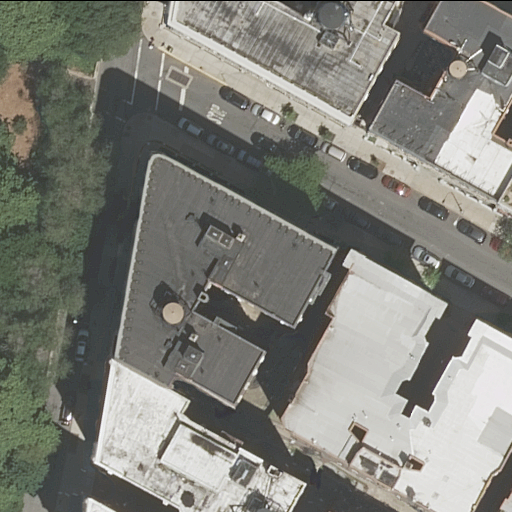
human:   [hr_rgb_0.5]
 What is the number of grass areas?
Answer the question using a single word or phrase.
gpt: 0

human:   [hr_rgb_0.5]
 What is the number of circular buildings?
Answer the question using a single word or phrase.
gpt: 0

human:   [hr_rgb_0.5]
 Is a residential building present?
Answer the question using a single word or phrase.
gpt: yes

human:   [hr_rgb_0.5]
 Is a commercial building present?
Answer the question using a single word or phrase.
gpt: no

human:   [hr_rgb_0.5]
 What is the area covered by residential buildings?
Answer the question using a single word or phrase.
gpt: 4200m2

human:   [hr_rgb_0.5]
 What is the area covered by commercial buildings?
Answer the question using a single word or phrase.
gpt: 0m2

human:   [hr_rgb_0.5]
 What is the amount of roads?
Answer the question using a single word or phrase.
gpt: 3

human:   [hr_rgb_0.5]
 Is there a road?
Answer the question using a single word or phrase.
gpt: yes

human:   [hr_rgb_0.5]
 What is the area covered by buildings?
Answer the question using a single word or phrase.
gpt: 4200m2

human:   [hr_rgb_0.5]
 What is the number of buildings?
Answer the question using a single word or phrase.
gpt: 7

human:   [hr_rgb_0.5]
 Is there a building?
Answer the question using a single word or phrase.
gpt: yes

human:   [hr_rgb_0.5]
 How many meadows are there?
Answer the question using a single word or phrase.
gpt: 0

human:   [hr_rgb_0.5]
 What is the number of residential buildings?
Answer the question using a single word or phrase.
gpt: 7

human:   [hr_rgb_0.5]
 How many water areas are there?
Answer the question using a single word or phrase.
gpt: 0

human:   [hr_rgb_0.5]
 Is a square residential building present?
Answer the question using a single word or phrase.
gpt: no

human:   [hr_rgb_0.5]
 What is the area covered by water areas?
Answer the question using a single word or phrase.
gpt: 0m2

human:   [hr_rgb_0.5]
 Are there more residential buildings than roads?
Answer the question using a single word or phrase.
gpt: yes

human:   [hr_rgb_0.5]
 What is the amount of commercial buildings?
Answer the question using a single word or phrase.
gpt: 0

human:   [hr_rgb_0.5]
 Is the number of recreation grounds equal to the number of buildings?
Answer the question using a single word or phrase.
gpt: no

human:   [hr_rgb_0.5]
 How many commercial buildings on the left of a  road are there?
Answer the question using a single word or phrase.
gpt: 0

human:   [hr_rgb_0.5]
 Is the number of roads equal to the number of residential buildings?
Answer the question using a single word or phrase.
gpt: no

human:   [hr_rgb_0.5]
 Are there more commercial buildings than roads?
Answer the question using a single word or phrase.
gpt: no

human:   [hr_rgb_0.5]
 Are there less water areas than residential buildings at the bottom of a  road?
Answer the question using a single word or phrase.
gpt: yes

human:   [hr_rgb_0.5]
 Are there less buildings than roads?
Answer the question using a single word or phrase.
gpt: no

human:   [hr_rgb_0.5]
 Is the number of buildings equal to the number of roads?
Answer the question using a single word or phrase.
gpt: no

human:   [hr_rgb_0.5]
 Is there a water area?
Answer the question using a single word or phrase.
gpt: no

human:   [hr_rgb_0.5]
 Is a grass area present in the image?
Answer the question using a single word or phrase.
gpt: no

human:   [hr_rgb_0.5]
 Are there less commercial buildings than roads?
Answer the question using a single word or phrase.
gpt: yes

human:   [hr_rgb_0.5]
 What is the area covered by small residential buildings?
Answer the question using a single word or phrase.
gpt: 0m2

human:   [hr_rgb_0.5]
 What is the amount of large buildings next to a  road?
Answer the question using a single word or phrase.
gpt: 5

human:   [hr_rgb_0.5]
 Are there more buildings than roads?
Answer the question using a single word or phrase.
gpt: yes

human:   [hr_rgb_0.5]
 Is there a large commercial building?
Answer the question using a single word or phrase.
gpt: no

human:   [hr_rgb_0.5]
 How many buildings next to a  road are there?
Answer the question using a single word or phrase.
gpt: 7

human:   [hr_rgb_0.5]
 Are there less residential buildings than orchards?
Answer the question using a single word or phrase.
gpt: no

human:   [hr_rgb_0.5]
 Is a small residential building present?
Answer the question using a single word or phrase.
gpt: no

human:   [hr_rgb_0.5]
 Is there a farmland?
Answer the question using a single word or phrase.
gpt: no

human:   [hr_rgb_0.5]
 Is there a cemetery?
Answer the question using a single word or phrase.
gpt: no

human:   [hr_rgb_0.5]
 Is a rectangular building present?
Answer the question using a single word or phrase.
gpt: yes

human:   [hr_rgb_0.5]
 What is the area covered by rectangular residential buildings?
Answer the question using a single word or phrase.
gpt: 113m2

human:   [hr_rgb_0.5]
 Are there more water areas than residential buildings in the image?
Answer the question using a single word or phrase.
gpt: no

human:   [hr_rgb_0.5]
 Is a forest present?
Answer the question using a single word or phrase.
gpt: no

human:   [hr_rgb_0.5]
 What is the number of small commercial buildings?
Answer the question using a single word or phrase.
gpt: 0

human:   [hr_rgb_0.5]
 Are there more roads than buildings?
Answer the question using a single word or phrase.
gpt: no

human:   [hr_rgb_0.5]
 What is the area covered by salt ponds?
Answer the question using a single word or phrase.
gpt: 0m2

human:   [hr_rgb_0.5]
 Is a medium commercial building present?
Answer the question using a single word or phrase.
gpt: no

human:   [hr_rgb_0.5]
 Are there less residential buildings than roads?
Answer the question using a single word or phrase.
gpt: no

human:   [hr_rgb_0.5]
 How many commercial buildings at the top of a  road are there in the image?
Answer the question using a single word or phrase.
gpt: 0

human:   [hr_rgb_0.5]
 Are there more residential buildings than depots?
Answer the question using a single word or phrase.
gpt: yes

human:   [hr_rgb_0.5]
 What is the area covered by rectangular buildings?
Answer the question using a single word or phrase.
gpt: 113m2

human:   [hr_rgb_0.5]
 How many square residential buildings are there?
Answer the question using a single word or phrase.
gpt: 0

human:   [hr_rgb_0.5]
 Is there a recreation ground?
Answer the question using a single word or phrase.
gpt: no

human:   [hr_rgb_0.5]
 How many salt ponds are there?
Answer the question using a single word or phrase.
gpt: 0

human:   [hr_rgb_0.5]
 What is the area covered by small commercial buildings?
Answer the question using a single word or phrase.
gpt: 0m2

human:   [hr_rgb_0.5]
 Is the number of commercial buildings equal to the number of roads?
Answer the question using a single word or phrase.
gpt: no

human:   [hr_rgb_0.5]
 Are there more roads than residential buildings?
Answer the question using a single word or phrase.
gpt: no

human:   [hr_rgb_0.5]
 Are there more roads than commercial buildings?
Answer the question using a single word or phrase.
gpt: yes

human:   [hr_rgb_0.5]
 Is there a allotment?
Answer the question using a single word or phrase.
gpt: no

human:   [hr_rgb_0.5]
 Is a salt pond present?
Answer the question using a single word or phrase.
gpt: no

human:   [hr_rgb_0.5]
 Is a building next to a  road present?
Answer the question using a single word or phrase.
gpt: yes

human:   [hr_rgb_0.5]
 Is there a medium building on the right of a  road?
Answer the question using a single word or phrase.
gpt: yes

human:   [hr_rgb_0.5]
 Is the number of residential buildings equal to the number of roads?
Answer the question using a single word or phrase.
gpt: no

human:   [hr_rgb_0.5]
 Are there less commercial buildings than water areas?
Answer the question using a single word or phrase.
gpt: no

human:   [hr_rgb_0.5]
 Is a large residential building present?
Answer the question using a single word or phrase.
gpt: yes

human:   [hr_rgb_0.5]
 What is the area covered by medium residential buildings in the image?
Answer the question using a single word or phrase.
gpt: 272m2